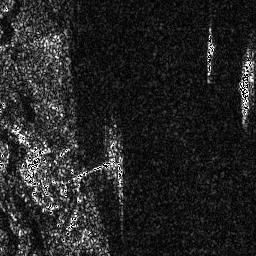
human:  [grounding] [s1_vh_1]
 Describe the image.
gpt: In the satellite image, there is  <ref>1 small ship </ref> <box>[[80, 12, 83, 29, 0]]</box> located at top right,  <ref>1 medium ship </ref> <box>[[92, 22, 99, 35, 0]]</box> located at top right.